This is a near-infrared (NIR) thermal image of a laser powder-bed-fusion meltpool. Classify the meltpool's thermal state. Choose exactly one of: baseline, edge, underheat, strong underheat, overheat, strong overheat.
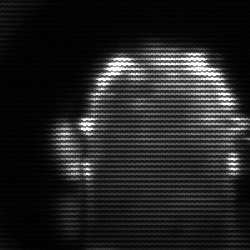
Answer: baseline